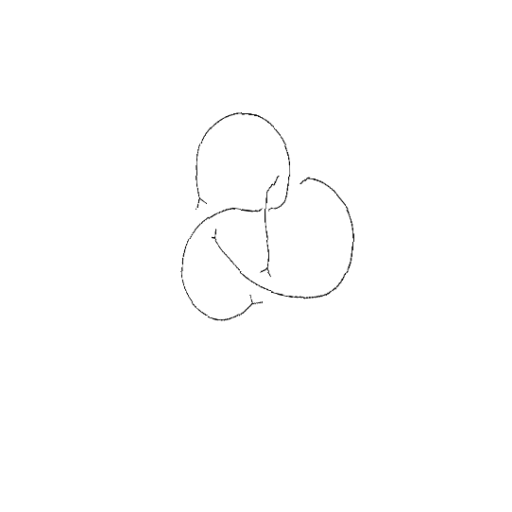
Crossing number: 4